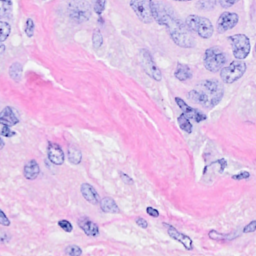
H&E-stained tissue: Breast